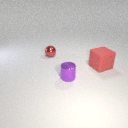
large red rubber cube behind small purple metal cylinder